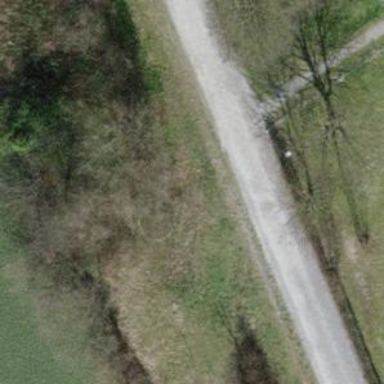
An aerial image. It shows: Compacted track with grade2 level.